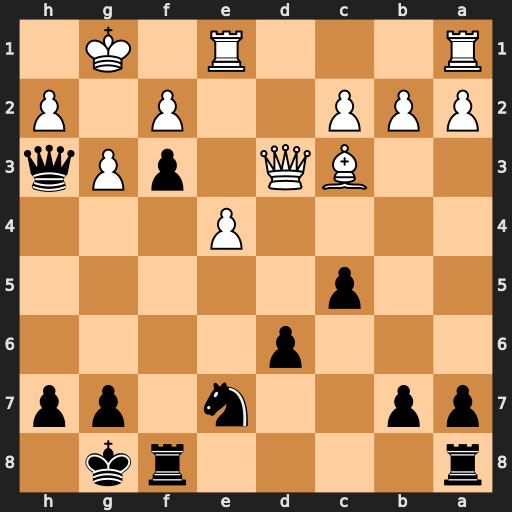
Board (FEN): r4rk1/pp2n1pp/3p4/2p5/4P3/2BQ1pPq/PPP2P1P/R3R1K1
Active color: b
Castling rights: -
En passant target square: -
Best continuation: Qg2#